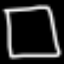
Label: square